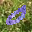
Label: 0